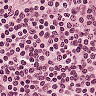
Metastatic tissue present: no